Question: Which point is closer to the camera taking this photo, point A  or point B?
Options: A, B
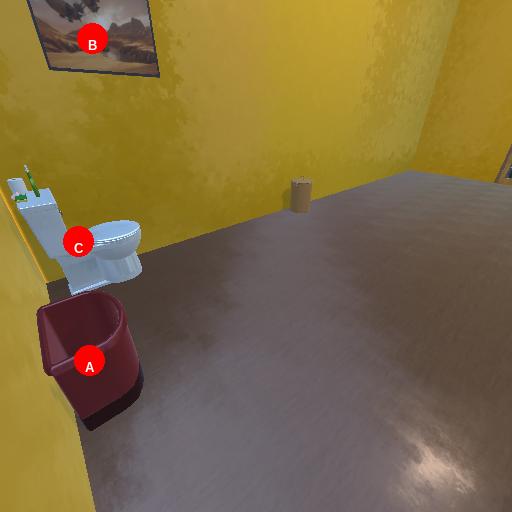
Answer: A